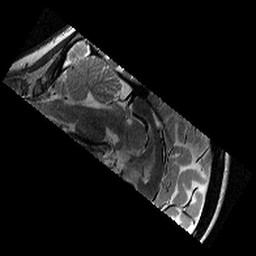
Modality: T2w
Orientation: sagittal
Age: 10
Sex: female
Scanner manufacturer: siemens
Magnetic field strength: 3 T
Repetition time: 9.23 s
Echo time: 0.067 s